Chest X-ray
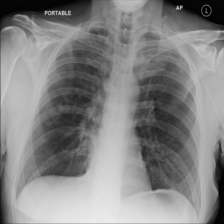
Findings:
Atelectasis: negative
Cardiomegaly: negative
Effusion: negative
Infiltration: positive
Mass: negative
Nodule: negative
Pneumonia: negative
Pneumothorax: negative
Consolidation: negative
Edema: negative
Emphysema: negative
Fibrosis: negative
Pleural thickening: negative
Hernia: negative